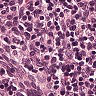
Metastatic tissue present: no